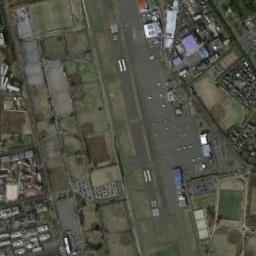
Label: airport